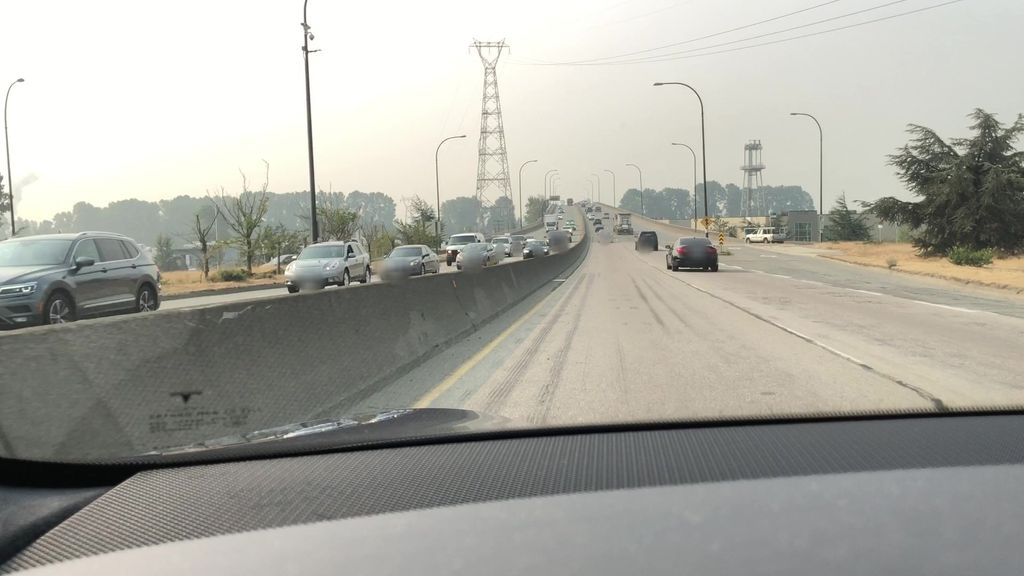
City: vancouver